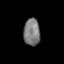
Tissue: prostate
Cell type: T cells
Senescence score: 0.3253
Nuclear area (px): 436
Mean DAPI intensity: 123.413